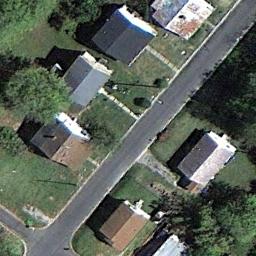
Label: residential